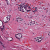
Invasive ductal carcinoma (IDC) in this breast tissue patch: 1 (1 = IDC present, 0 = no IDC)